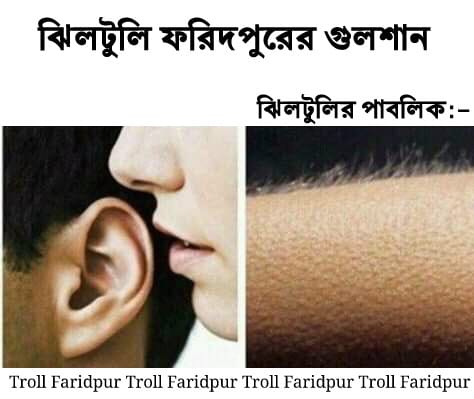
Caption: ঝিলটুলি ফরিদপুরের গুলশান    ঝিলটুলির পাবলিক  :-
Label: non-hate